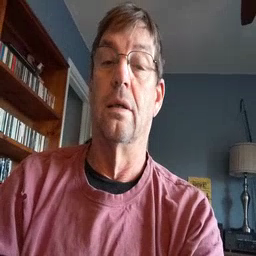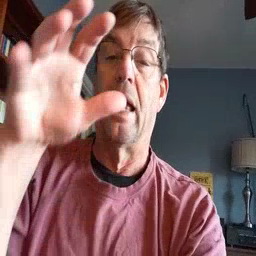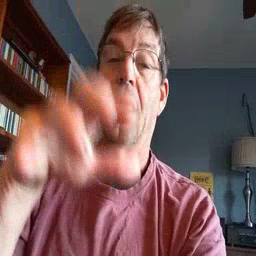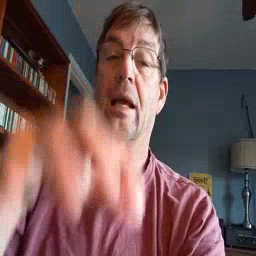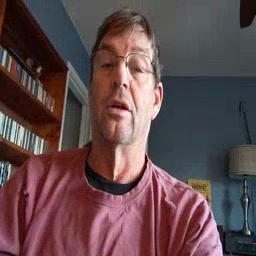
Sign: alligator